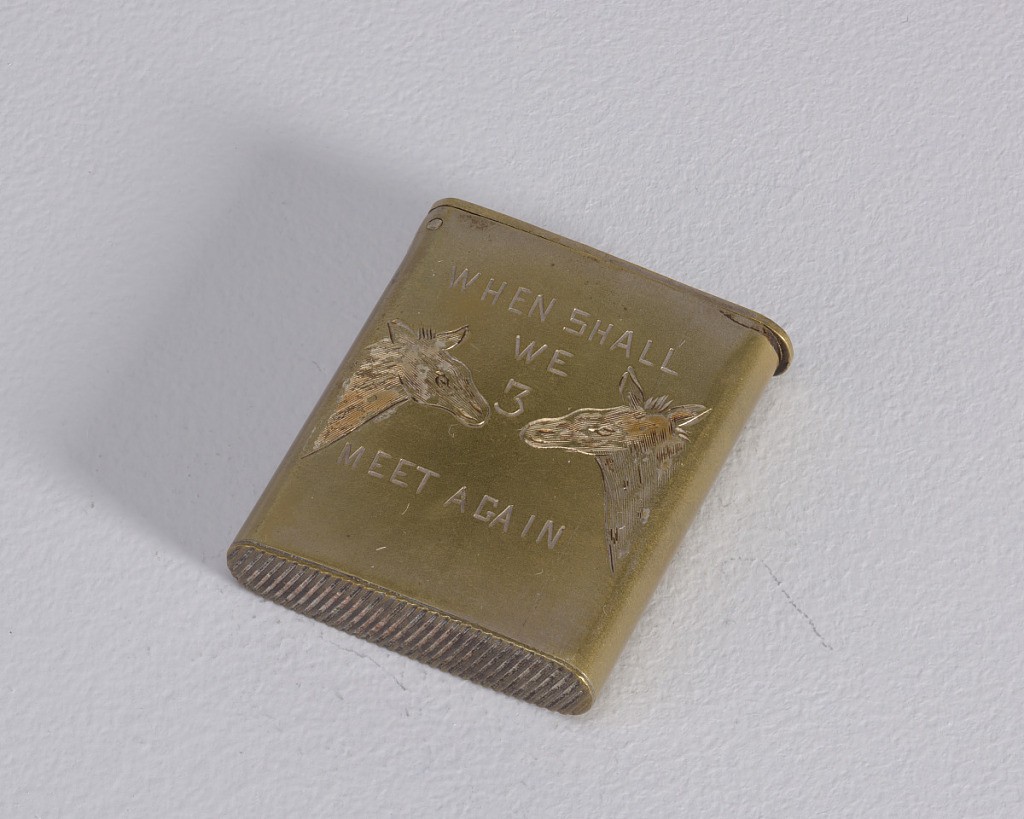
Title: "When Shall We 3 [Asses] Meet Again"
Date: late 19th century
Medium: Brass
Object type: Matchsafe
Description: Rectangular, with rounded sides, featuring word/picture rebus, inscribed "When Shall We 3 [Asses] Meet Again", with 2 incised donkeys, substituted for text, facing one another between the number "3" and "Meet". No decoration on reverse. Simple, flat lid hinged on upper left. Striker on bottom.